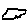
Label: car